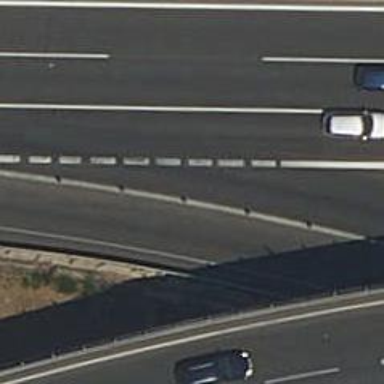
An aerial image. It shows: Motorway link.